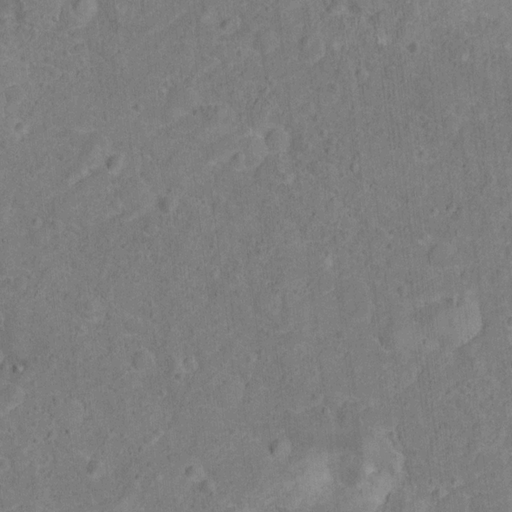
Classes present: Background